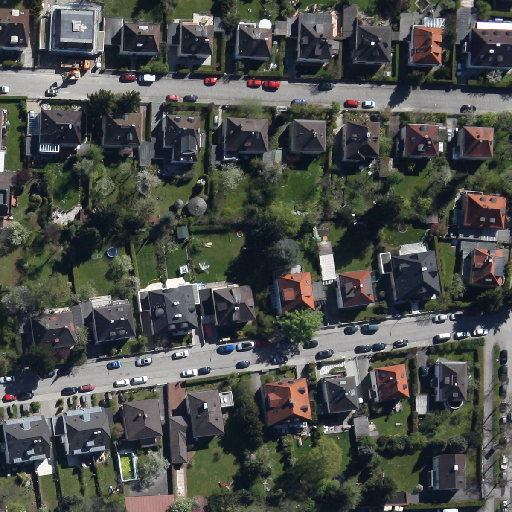
Referring expression: car in the parking area